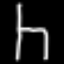
Label: chair